Field crop: tomato
Growth stage: 2
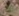
Species: solanum